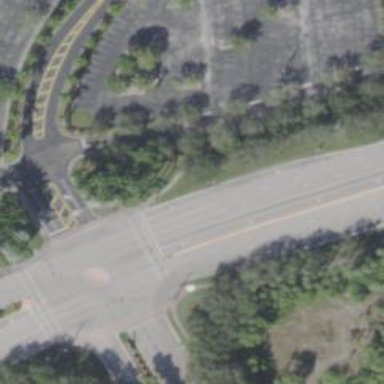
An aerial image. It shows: Secondary road with separate asphalt sidewalk.